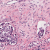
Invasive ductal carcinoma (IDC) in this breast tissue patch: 1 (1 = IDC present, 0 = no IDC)